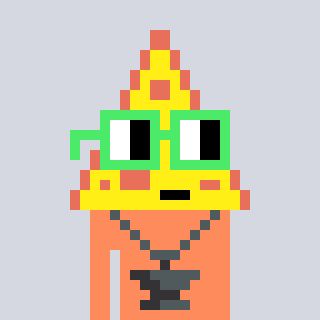
a pixel art character with square light green glasses, a pizza-shaped head and a peachy-colored body on a cool background